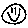
Label: smiley face